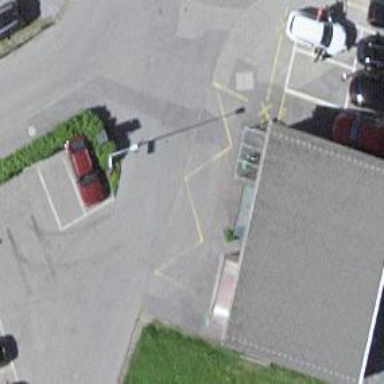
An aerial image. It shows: Bus stop with designated stop position for public transport.